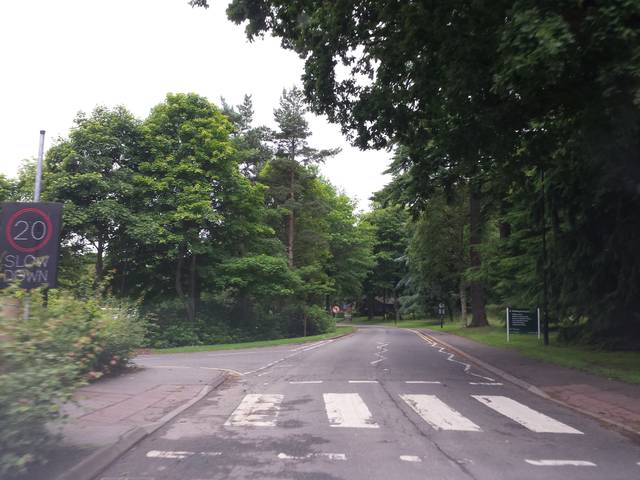
Region: United Kingdom
Coordinates: 56.149, -3.921